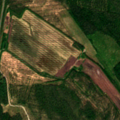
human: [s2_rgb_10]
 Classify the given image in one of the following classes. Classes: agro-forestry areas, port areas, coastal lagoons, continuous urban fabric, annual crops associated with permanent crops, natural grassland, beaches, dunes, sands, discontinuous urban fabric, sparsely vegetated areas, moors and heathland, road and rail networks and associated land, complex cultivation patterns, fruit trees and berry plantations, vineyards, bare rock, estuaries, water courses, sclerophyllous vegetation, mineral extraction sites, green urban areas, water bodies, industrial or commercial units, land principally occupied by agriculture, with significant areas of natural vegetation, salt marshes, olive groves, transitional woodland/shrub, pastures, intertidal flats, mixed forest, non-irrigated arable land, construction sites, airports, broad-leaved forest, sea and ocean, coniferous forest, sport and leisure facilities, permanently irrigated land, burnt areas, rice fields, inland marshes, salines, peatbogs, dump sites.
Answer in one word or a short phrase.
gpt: non-irrigated arable land, coniferous forest, transitional woodland/shrub